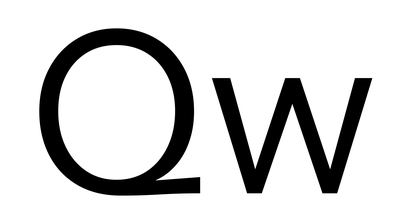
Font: InstrumentSans_Regular